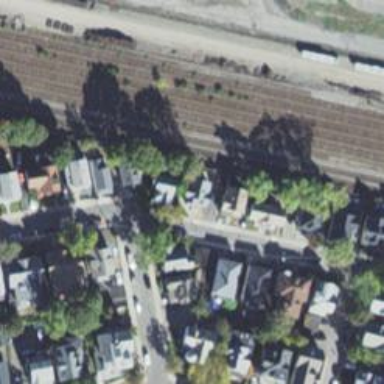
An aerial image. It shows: Residential road with separate asphalt sidewalk.